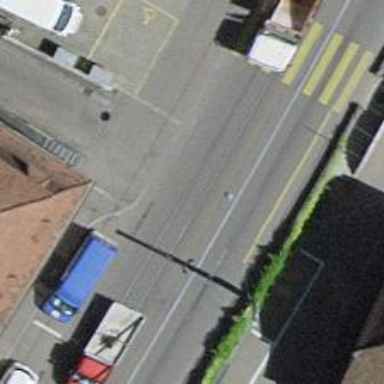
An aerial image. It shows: Tram level crossing on the railway.